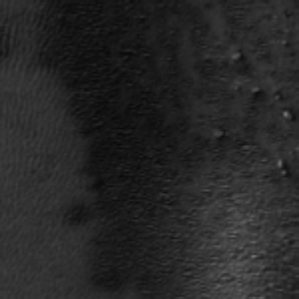
Label: frost